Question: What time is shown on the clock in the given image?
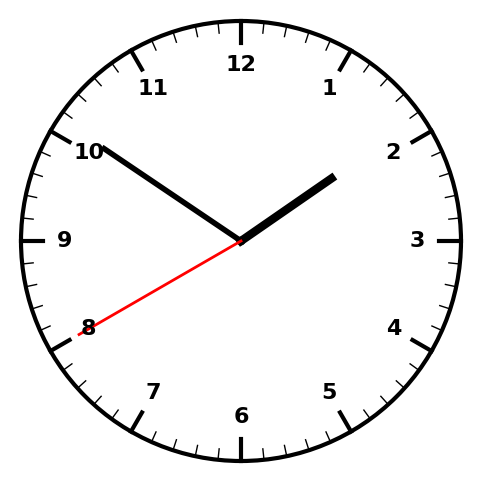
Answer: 01:50:40